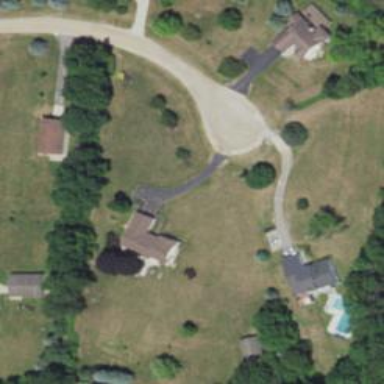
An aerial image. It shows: Driveway.